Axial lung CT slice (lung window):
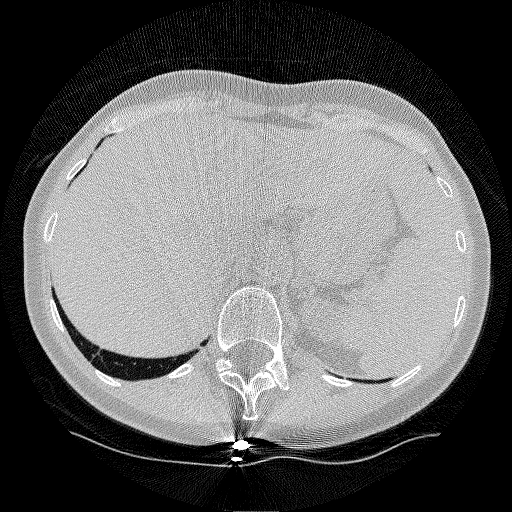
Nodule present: no